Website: ulta-beauty
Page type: billing-address
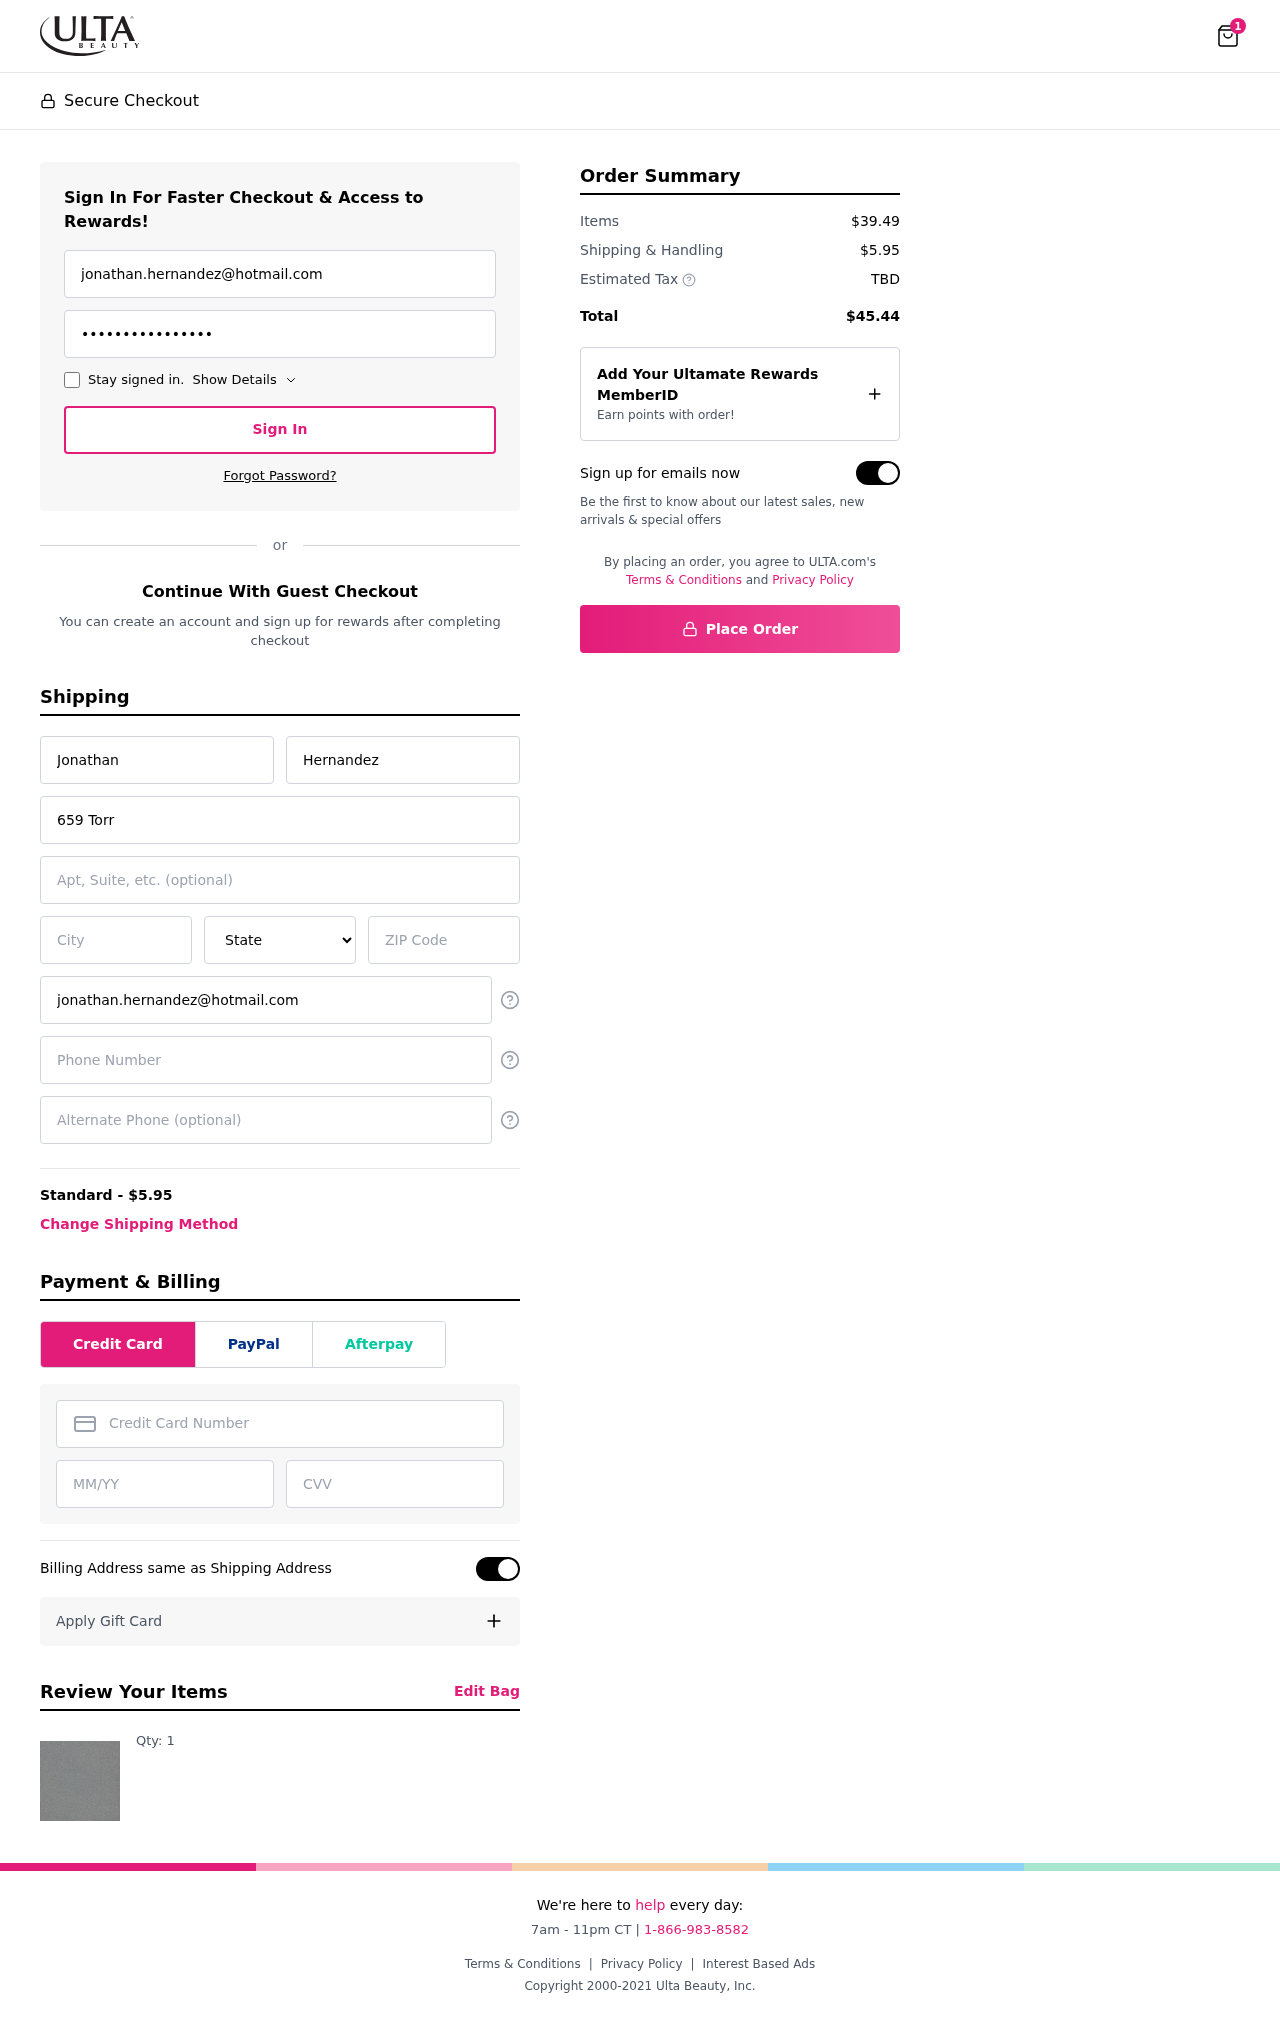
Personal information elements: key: PII_STATE
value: Maine
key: PII_EMAIL
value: jonathan.hernandez@hotmail.com
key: PII_FIRSTNAME
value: Jonathan
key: PII_LASTNAME
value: Hernandez
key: PII_STREET
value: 659 Torres Circle
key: PII_STREET2
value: Suite 668
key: PII_CITY
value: New Tiffanyview
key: PII_POSTCODE
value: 50113
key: PII_PHONE
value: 4437195455
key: PII_ALT_PHONE
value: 3742715621
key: PII_CARD_NUMBER
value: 3767 6253 7205 578
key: PII_CARD_EXPIRY
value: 04/26
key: PII_CARD_CVV
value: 4291
Product elements: key: PRODUCT1_QUANTITY
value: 1
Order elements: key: ORDER_NUM_ITEMS
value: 1
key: ORDER_SHIPPING_COST
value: $5.95
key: ORDER_SUBTOTAL
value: $39.49
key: ORDER_TOTAL
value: $45.44